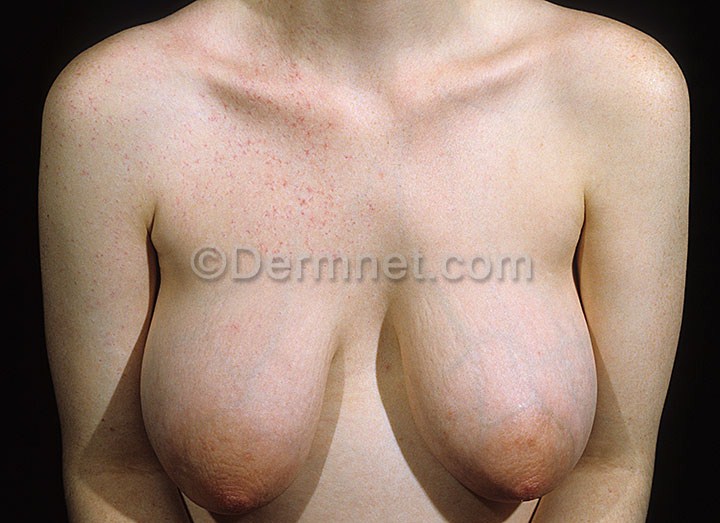
Disease: Vascular Tumors